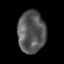
Tissue: lung
Cell type: Epithelial cells
Senescence score: 0.223
Nuclear area (px): 1150
Mean DAPI intensity: 86.708